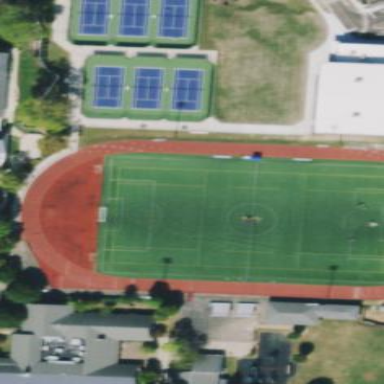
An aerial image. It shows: Lacrosse pitch for leisure land activities.